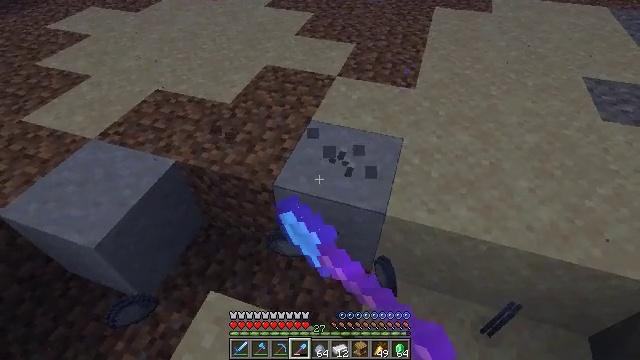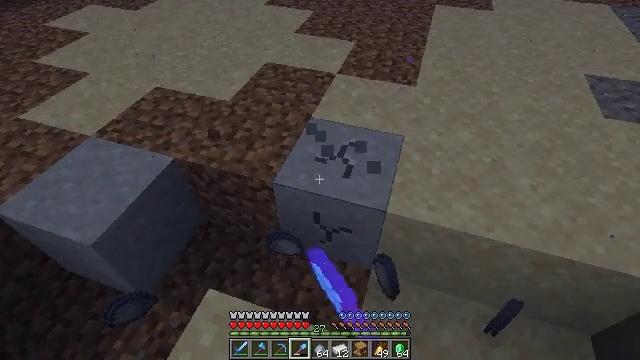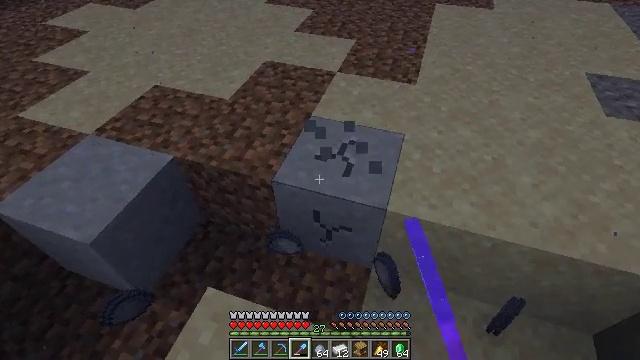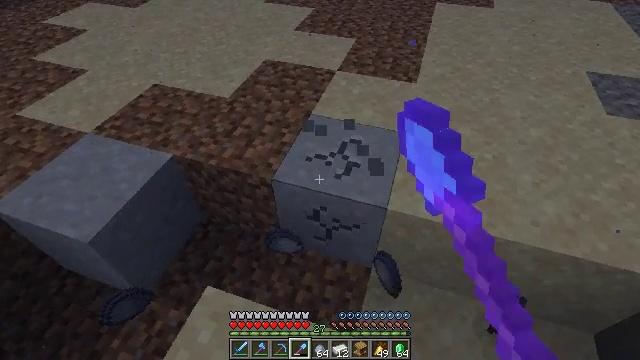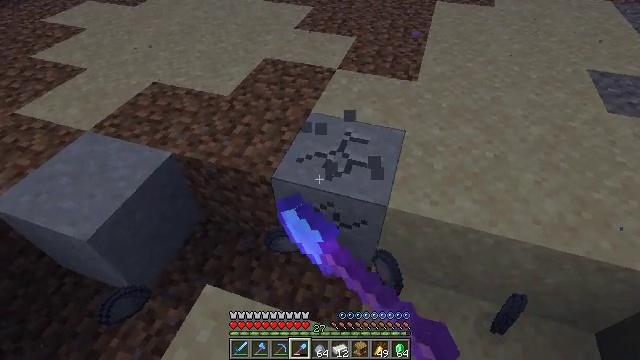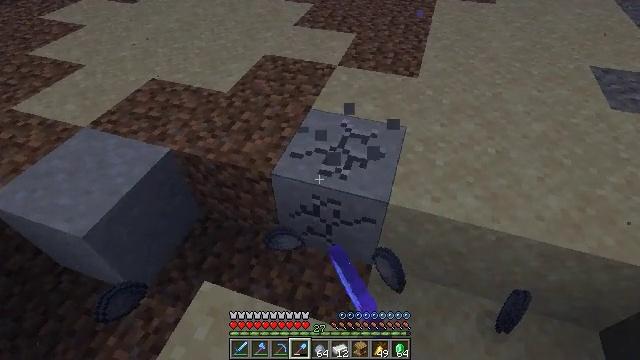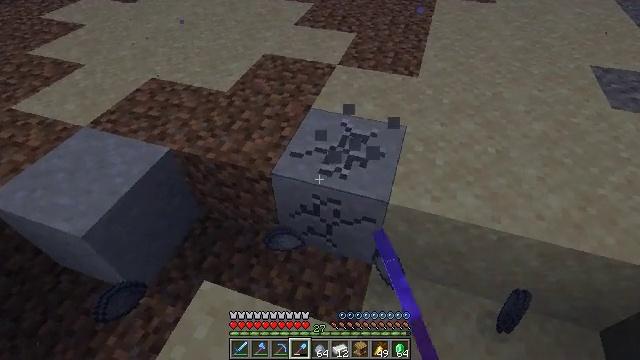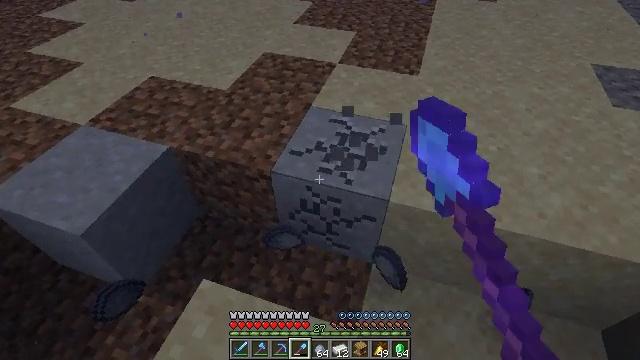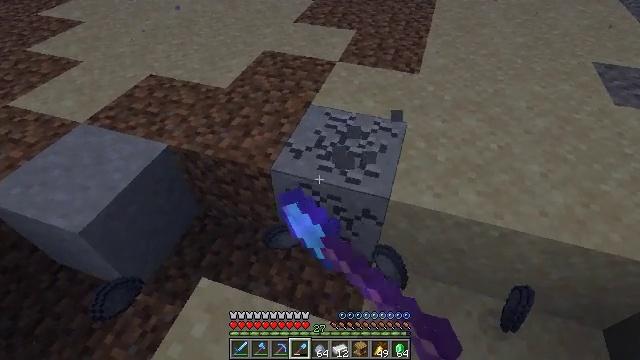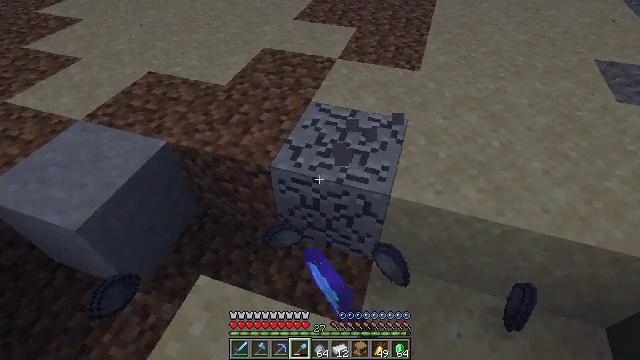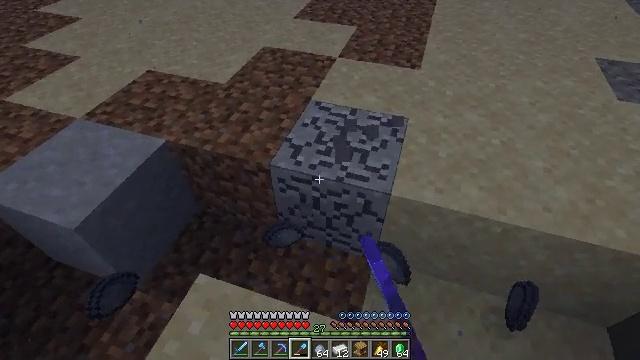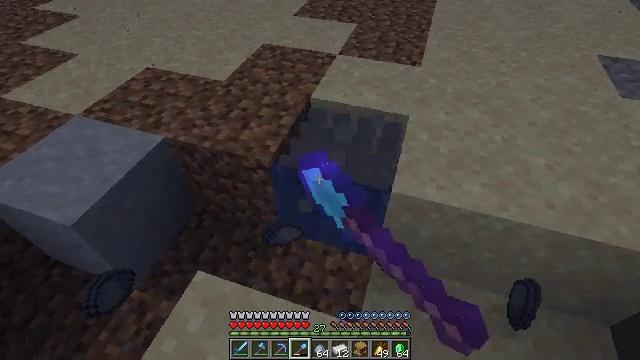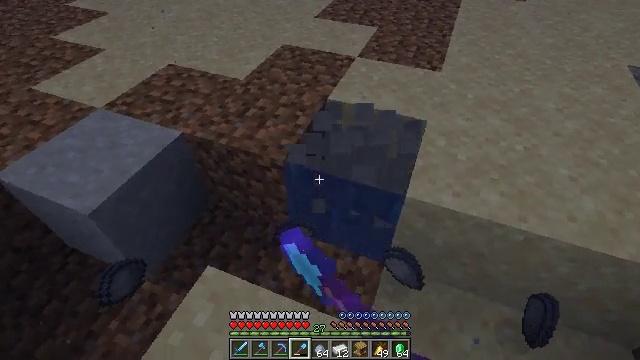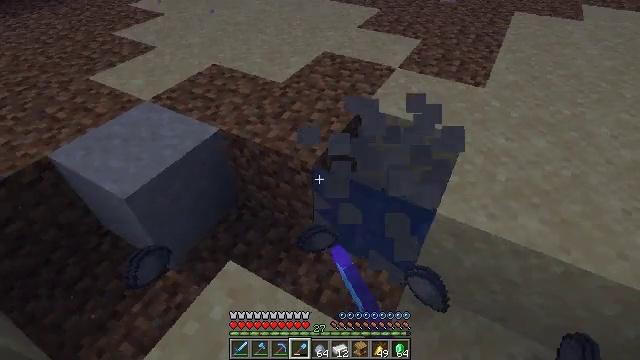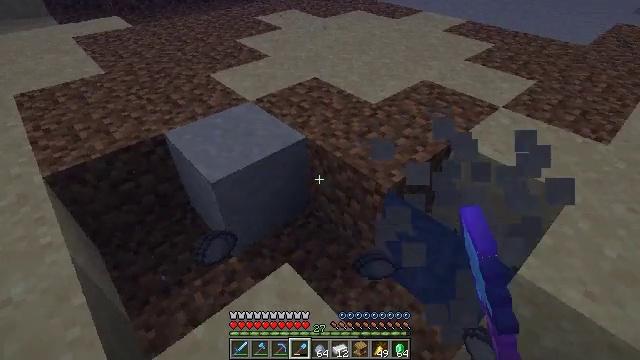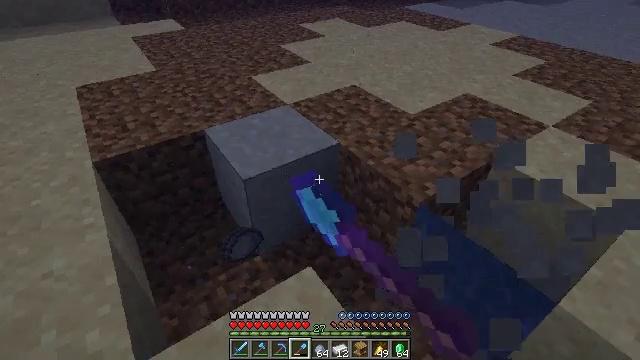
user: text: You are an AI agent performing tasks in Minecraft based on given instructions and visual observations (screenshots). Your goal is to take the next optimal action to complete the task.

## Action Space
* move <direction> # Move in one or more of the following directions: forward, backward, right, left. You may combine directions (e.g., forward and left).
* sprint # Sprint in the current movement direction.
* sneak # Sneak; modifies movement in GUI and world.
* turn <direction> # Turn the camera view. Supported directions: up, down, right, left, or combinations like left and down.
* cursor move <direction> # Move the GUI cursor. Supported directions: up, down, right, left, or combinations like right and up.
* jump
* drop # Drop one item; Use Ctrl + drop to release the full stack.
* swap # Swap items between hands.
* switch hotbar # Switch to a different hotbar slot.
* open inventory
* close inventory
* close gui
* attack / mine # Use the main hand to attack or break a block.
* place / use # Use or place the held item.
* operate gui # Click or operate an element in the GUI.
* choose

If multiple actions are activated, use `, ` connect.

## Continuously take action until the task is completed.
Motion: motion action
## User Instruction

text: Gather clay blocks.
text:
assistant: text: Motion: attack / mine
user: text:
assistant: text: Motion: attack / mine
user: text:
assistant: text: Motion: attack / mine
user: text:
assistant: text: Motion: attack / mine
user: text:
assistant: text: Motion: attack / mine
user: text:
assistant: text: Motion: attack / mine
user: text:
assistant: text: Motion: attack / mine
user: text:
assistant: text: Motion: attack / mine
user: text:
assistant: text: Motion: attack / mine
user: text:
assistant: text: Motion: attack / mine
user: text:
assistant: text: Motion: attack / mine
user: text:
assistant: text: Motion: turn left, attack / mine
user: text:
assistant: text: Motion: turn left and up, attack / mine
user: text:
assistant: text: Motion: turn left and up, attack / mine
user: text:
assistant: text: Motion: turn left and up, attack / mine
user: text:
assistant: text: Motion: turn left and up, attack / mine
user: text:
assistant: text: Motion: turn left, attack / mine
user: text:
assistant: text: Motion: attack / mine
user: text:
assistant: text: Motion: attack / mine
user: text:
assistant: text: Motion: attack / mine
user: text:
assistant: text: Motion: attack / mine
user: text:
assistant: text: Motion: attack / mine
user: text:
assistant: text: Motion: attack / mine
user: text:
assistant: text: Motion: attack / mine
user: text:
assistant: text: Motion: attack / mine
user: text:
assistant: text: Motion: attack / mine